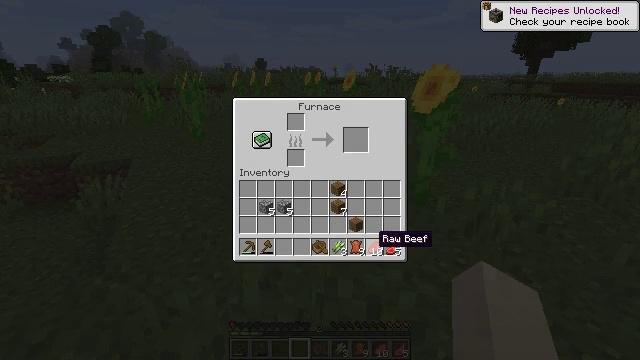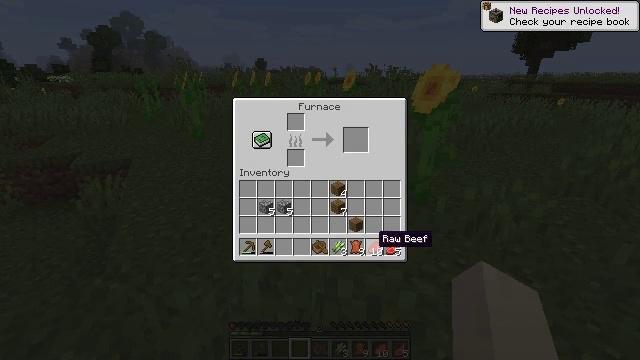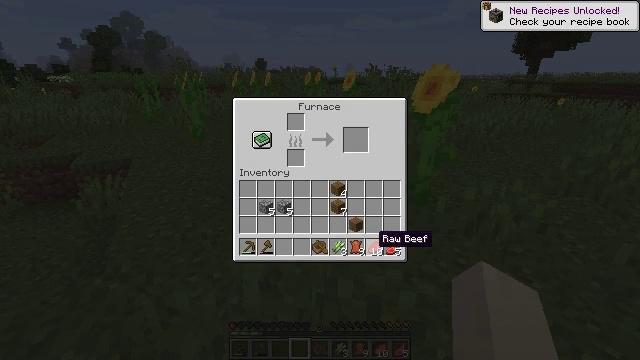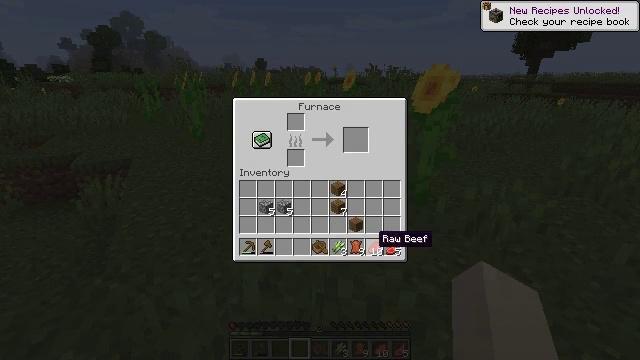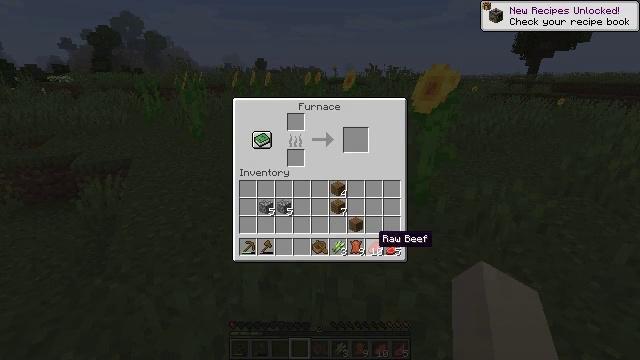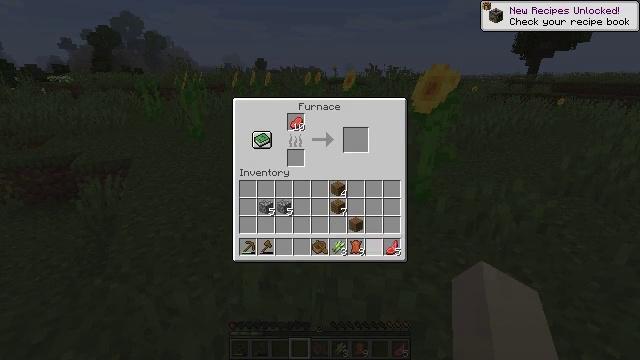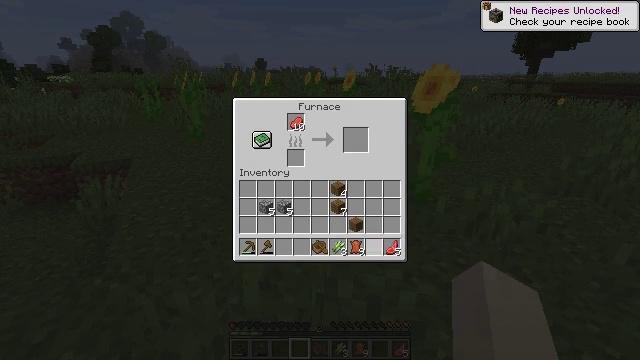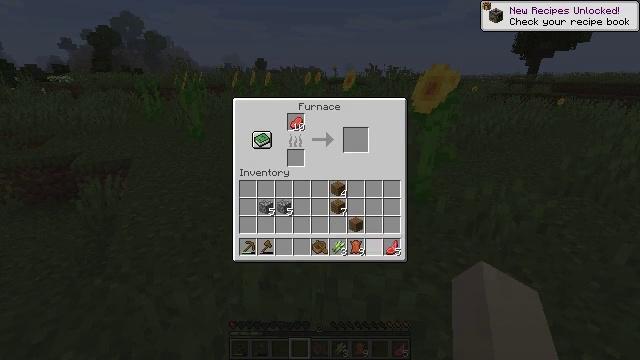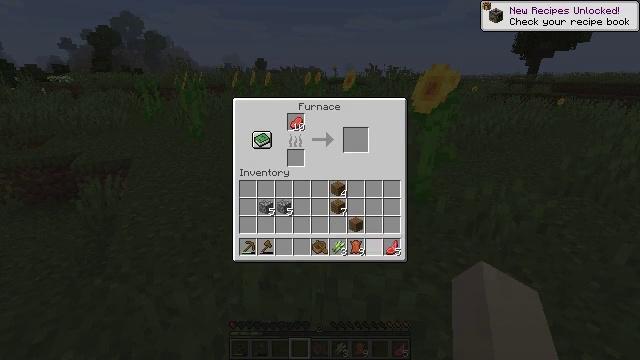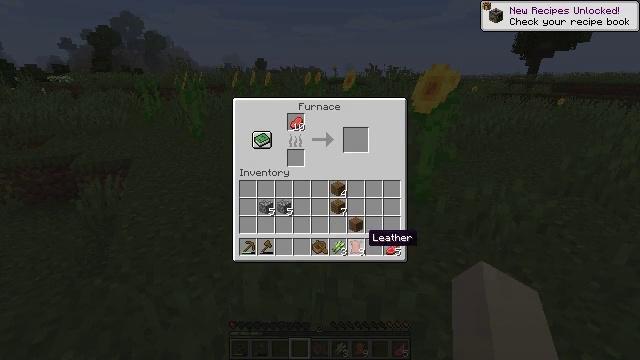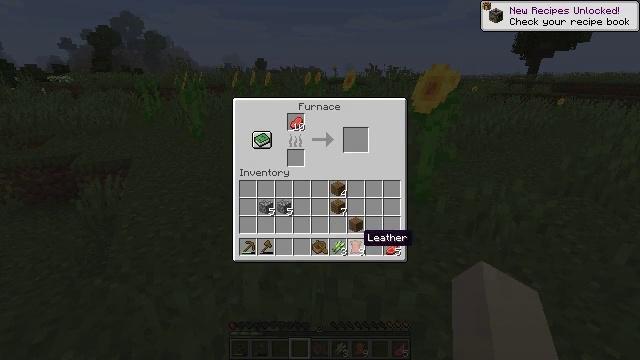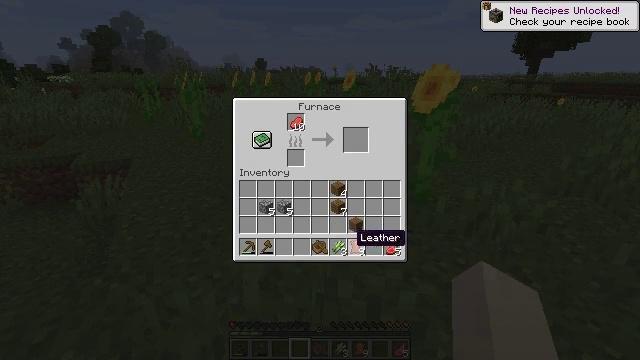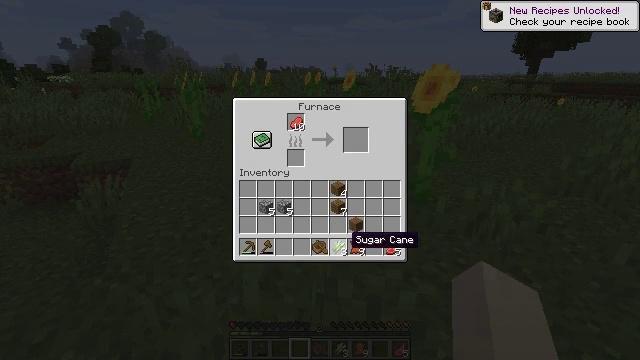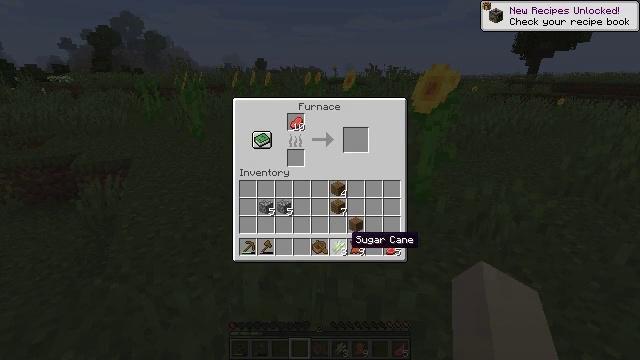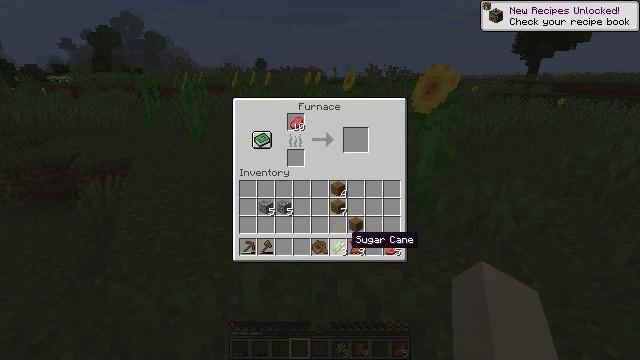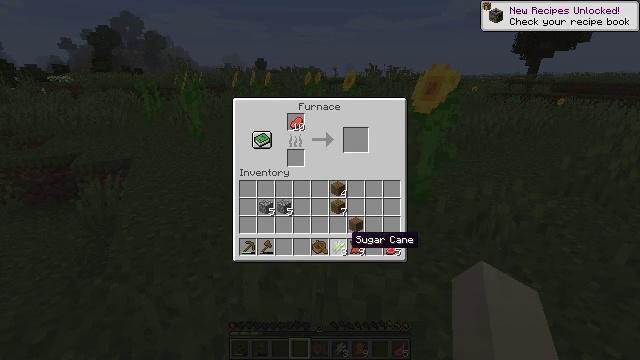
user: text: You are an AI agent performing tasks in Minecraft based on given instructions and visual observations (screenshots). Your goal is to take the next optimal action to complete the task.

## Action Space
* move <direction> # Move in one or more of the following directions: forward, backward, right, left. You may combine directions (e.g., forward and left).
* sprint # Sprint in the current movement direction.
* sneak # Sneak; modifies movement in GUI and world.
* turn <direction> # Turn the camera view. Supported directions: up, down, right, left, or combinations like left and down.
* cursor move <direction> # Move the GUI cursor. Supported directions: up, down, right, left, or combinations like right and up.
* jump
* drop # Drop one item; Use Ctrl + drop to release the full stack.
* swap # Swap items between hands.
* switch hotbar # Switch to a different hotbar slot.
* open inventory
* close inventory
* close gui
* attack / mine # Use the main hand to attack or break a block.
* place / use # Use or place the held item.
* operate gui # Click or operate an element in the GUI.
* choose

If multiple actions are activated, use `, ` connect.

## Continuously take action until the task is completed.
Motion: motion action
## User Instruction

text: craft item air
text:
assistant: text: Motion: sneak
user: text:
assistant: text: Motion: sneak
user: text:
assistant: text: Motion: sneak
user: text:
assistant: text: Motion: sneak
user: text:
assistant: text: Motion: sneak, operate gui
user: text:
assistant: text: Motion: sneak, operate gui
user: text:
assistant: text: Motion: sneak
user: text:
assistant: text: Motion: sneak
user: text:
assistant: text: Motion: sneak
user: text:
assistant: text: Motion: sneak
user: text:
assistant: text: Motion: sneak, cursor move left
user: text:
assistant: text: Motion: sneak
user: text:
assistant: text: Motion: sneak
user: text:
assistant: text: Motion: sneak
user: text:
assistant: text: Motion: sneak
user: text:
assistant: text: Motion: sneak
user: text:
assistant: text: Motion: sneak
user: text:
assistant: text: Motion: sneak
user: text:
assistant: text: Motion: sneak
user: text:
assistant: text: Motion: sneak, cursor move up
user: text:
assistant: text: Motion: sneak
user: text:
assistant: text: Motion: sneak
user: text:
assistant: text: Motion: sneak
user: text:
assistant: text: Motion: sneak, cursor move left
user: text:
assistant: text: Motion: sneak
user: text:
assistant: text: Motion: sneak, cursor move up
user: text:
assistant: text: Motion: sneak
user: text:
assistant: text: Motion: sneak
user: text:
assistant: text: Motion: sneak
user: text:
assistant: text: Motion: sneak